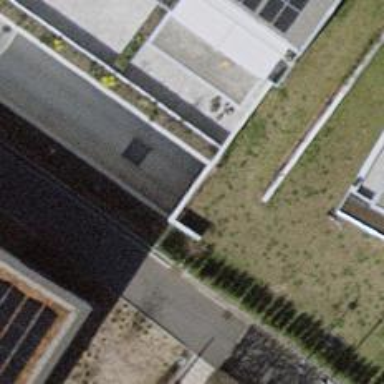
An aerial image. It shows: Parking entrance.